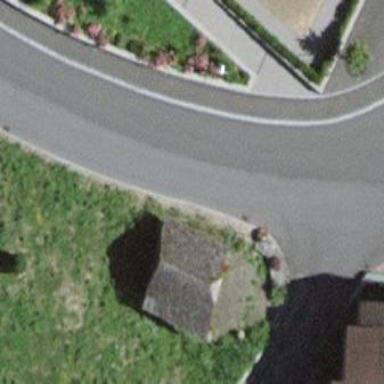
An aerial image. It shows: Rural barn.